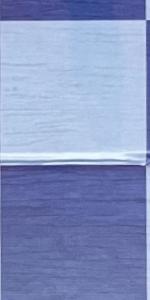
Label: Empty